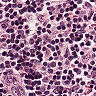
Metastatic tissue present: no